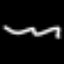
Label: squiggle